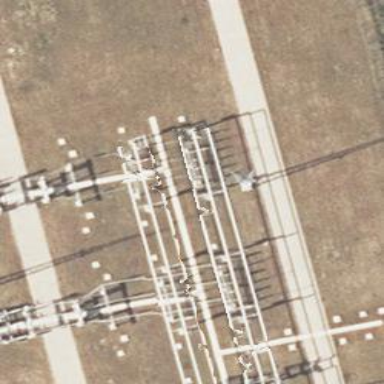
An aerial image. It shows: Power line is depicted.